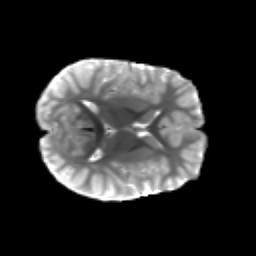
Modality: T2w
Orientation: axial
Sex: male
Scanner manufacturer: siemens
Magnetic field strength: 3 T
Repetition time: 5 s
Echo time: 0.071 s